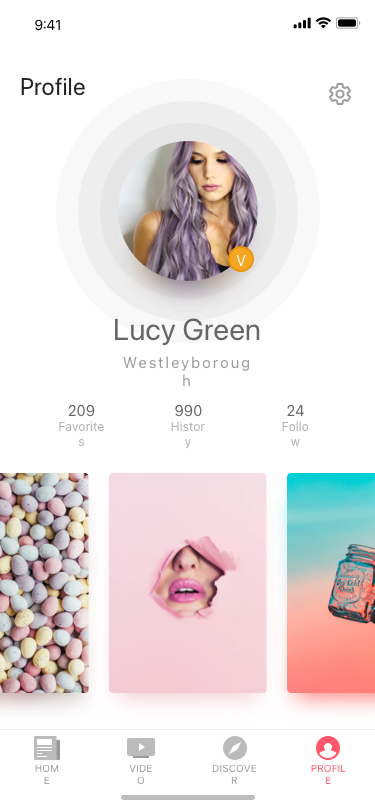
Text in this UI design:
Profile
V
Lucy Green
Westleyborough
209
Favorites
990
History
24
Follow